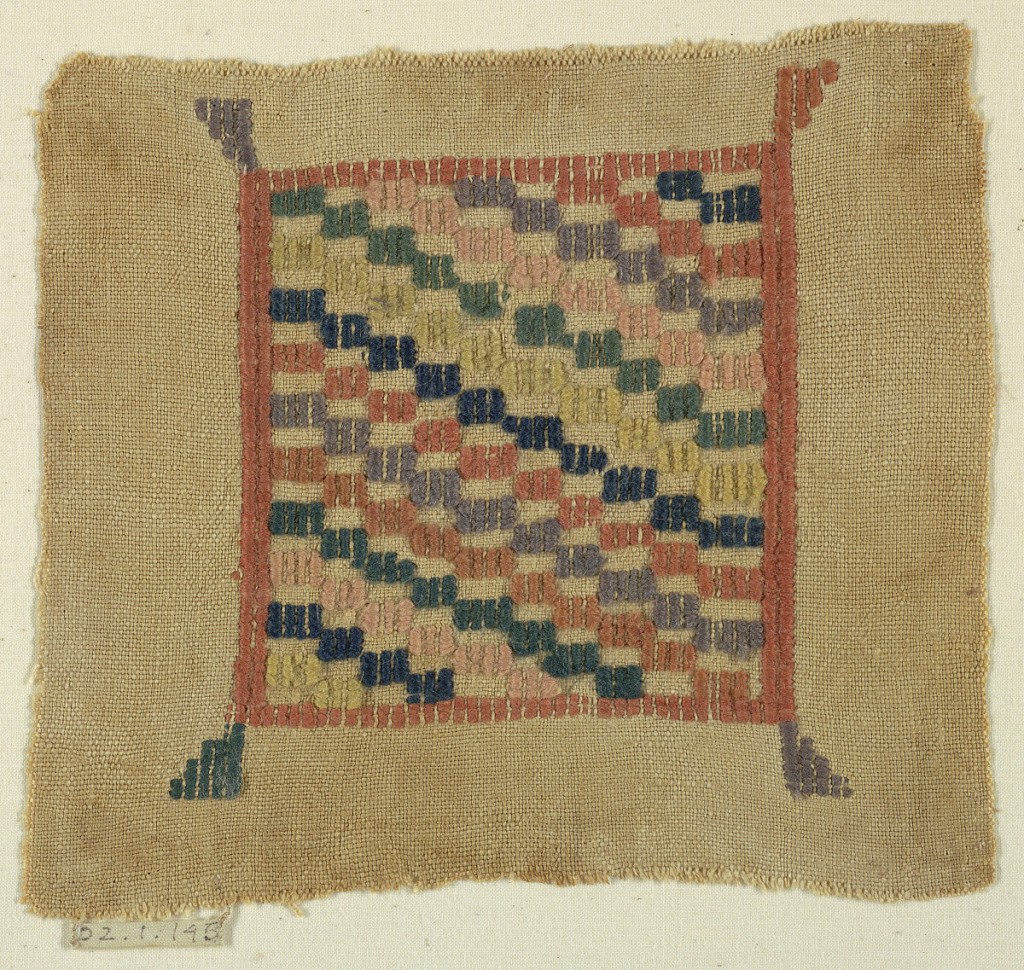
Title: Fragment
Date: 5th–8th century
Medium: linen, wool Technique: supplementary weft brocade (wool) on a plain weave linen foundation
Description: Square with a checkerboard pattern in colored wool